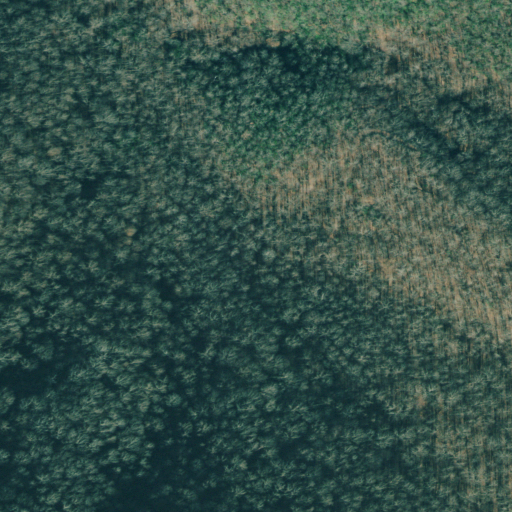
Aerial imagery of depression(s) in Georgia named Poplar Cove containing deciduous forest, mixed forest, and open development